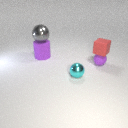
large gray metal sphere above large purple rubber cylinder